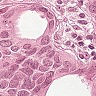
Metastatic tissue present: yes